Question: I run SQL Server 2008 Express on my Windows 8.1. After inserting some Unicode characters in Database, characters are not displayed properly (the data has no problem just displayed improperly). Manually inserting the values using 'Management Studio' will lead to the same result.
I typed information in Persian Language and installed persial Language pack for Windows 8.1 however this does not fixed anything.

Am I missed something in SQL Server options? The same configuration on windows 7 have no problems.
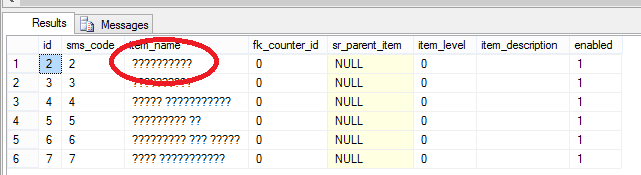
Answer: 1. Check if your field is UNICODE (nchar or nvarchar).
2. Check collation for your database.
3. Make sure your UNICODE literals have N prefix.
UPDATE: check <URL>, possible duplicate question